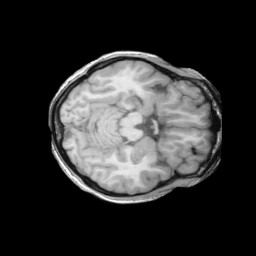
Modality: T1w
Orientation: axial
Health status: ill
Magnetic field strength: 3 T